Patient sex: M
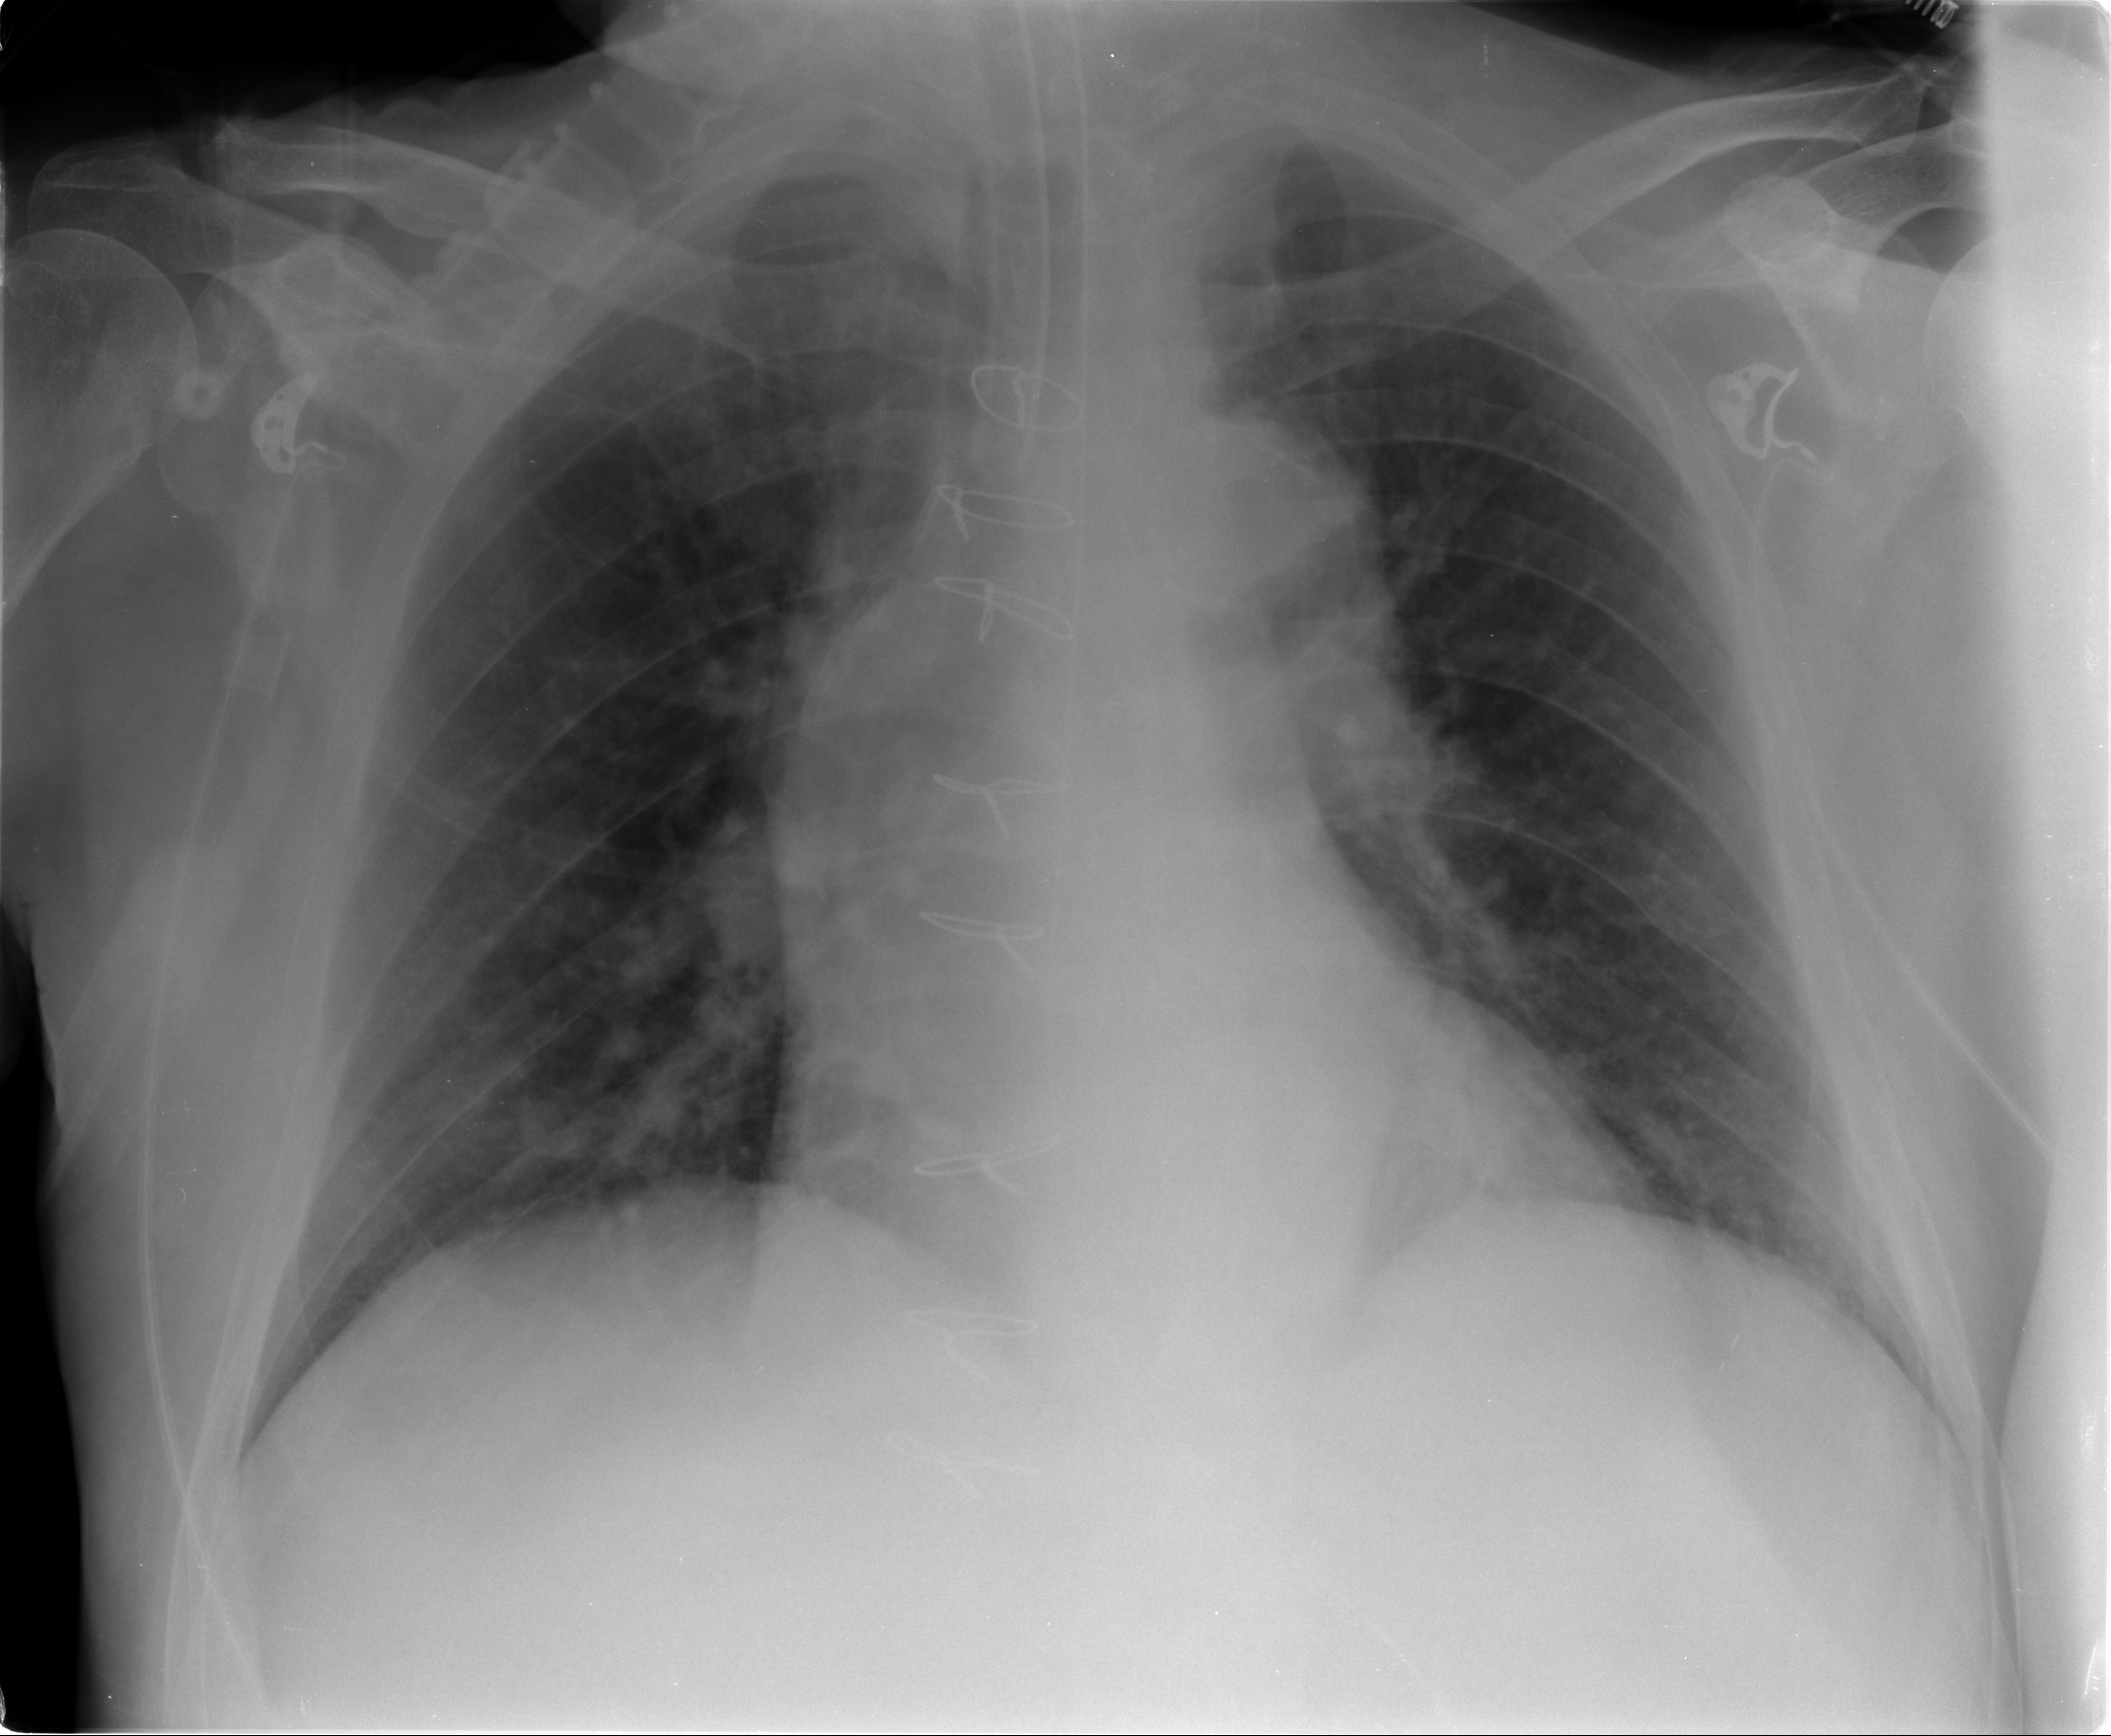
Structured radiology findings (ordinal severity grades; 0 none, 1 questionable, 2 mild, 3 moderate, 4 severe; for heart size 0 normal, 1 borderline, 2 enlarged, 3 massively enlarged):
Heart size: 1
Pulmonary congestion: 2
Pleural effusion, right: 0
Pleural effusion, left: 0
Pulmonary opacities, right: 1
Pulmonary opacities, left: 0
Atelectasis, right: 1
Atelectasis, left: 0